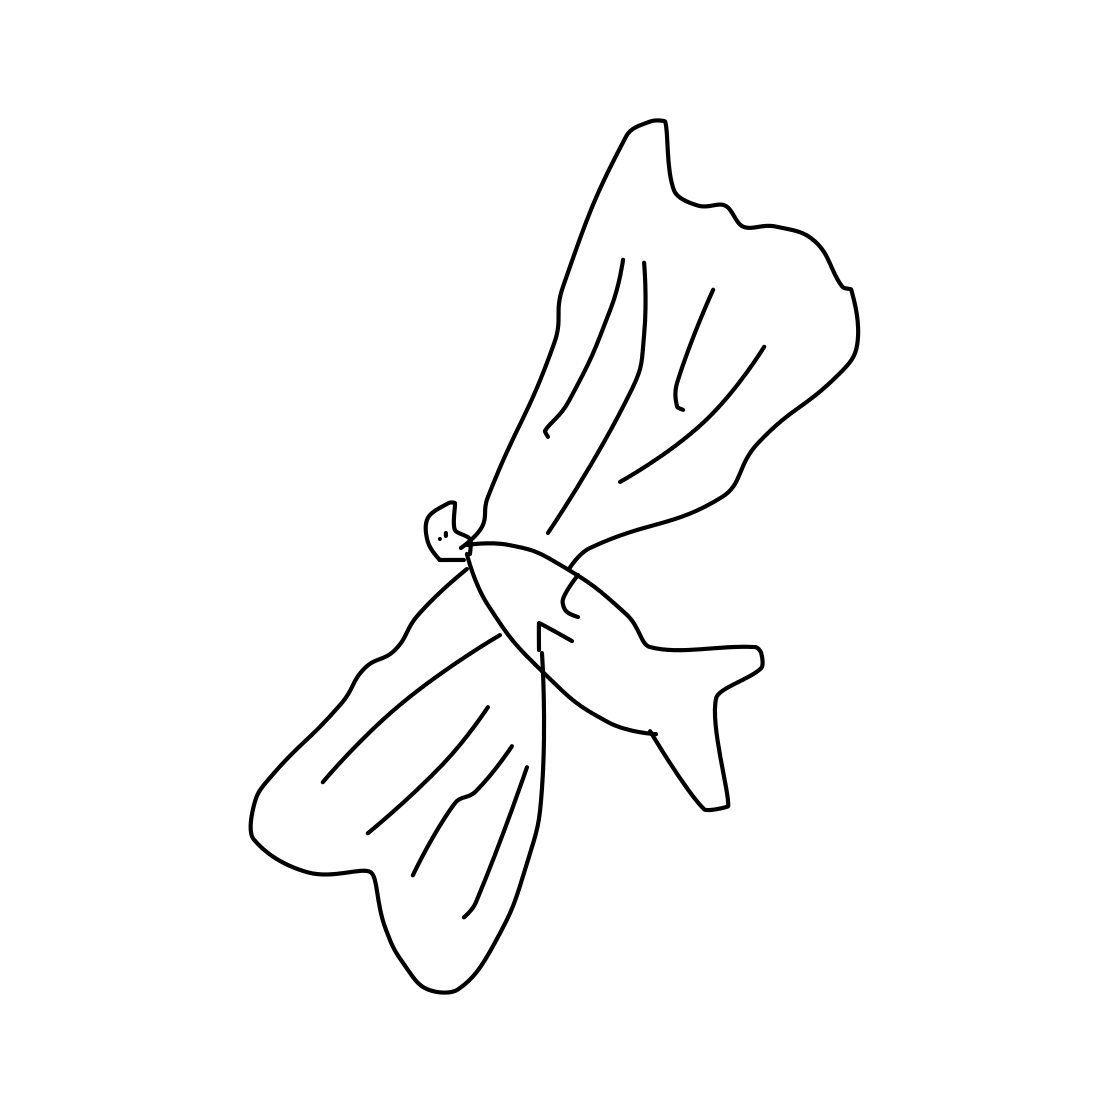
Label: flying bird